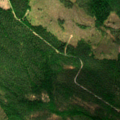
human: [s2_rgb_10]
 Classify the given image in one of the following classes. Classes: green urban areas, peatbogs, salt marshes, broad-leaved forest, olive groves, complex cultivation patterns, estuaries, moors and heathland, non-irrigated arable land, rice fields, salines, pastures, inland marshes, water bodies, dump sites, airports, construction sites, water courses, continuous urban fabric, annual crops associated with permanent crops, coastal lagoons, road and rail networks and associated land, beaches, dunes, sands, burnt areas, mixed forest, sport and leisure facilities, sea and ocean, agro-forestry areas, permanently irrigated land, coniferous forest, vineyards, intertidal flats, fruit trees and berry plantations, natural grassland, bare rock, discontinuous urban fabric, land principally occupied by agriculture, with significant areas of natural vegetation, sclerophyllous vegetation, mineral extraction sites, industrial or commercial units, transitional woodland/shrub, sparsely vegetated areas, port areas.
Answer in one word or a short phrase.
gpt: coniferous forest, mixed forest, transitional woodland/shrub